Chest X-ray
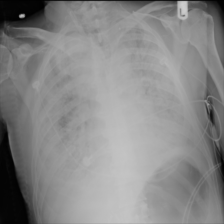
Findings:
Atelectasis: negative
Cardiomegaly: negative
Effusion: negative
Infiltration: negative
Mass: negative
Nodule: negative
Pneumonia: negative
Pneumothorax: negative
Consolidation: negative
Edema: negative
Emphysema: negative
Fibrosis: negative
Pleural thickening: negative
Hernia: negative